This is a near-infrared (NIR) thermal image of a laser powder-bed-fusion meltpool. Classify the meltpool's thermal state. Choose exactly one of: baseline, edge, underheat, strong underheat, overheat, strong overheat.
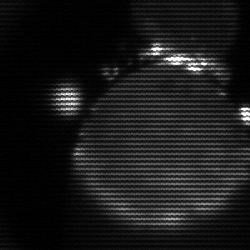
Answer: edge